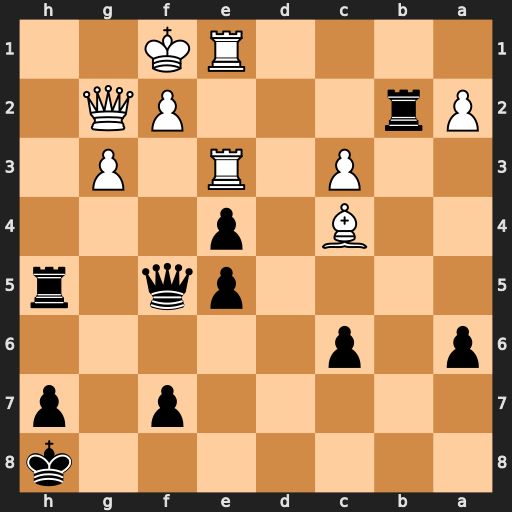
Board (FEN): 7k/5p1p/p1p5/4pq1r/2B1p3/2P1R1P1/Pr3PQ1/4RK2
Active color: b
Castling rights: -
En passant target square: -
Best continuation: Rh1+ Qxh1 Qxf2#